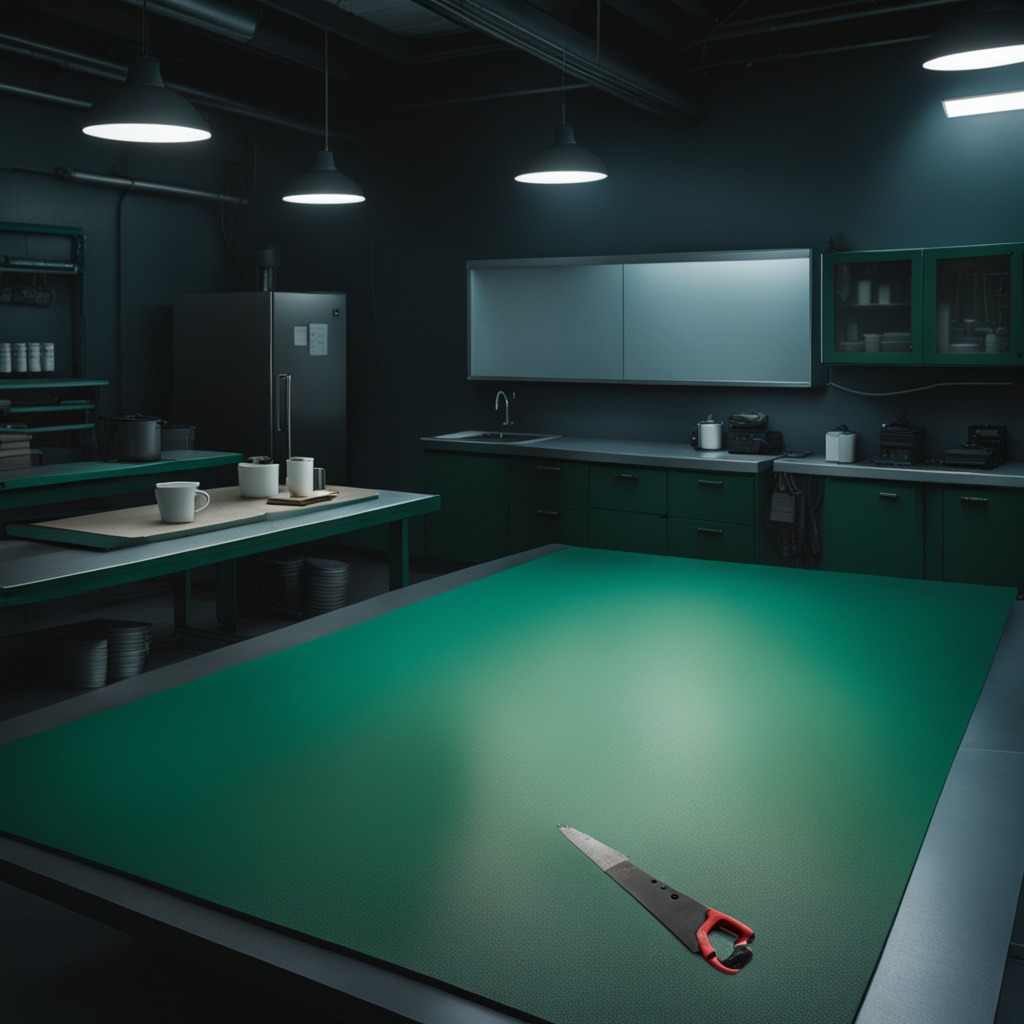
A metal saw is lying on a clean granite tabletop covered with a green rubber mat inside a workshop at night dim ambient light soft shadows worn but beneath the mat.